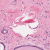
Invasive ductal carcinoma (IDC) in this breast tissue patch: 0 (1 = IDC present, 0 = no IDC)